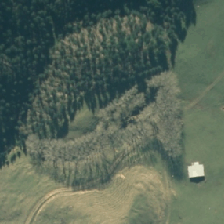
Land cover: grose_broom